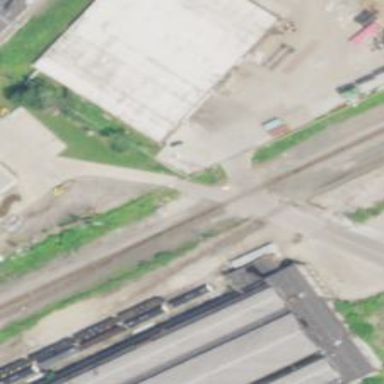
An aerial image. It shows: Railway level crossing.